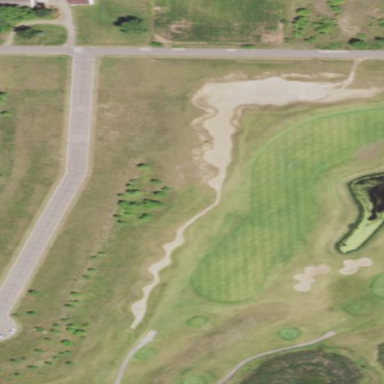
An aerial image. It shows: Golf bunker filled with natural sand.